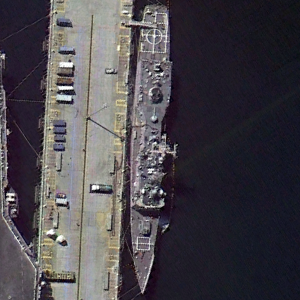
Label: Ticonderoga-class_cruiser